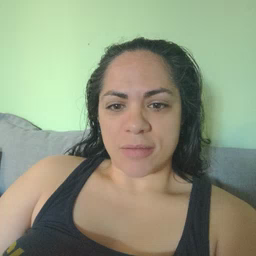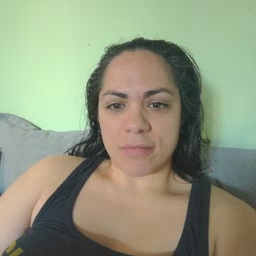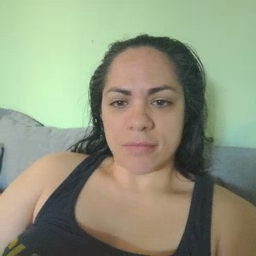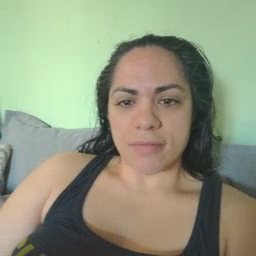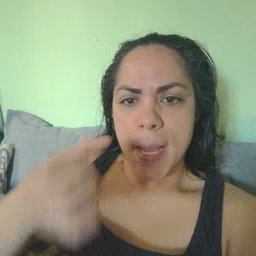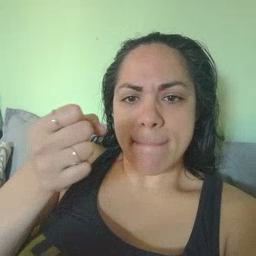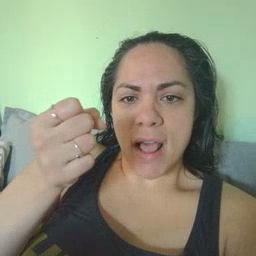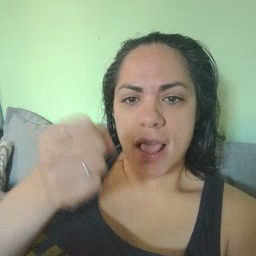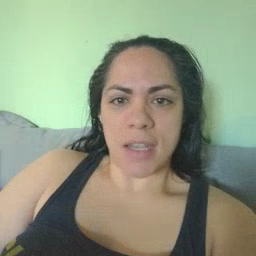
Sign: milk